九年级 · 度量几何学
如图, $\triangle A B C$ 中, $\angle B A C=60^{\circ}, B C=3$, 内心为 $I$, 连接 $A I$ 并延长交 $\triangle A B C$ 的外接圆于 $D$, 若 $\angle A B D=45^{\circ}$, 则 $A I=(\quad)$
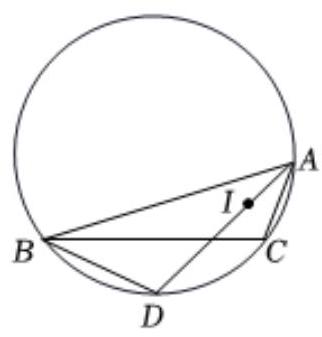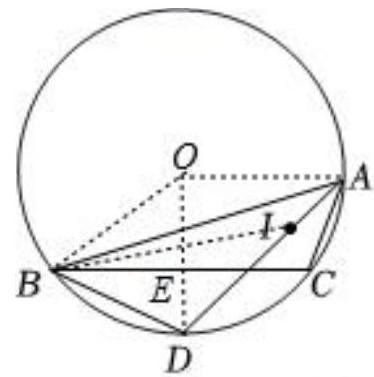
A. $\sqrt{3}-1$

B. 1
C. $\sqrt{6}-2$

D. $\sqrt{6}-\sqrt{3}$
答案: D
解析: 解：如图, 设 $\triangle A B C$ 的外接圆的圆心为 $O$, 连接 $O A, O B, O D, B I$,

在 $\triangle A B C$ 中, $\angle B A C=60^{\circ}, B C=3$, 内心为 $I$,

$\therefore \angle B A D=\angle C A D=30^{\circ}$,

$\therefore \angle B O D=60^{\circ}$,

$\because O B=O D$

$\therefore \triangle O B D$ 是等边三角形,

$\therefore D B=O D=O B=O A$,

$\because \angle B A D=\angle C A D=30^{\circ}$,

$\therefore \overparen{B D}=\overparen{C D}$

$\therefore O D \perp B C, B E=C E=\frac{1}{2} B C=\frac{3}{2}$,

$\because \angle B A D=\angle C B D=30^{\circ}$,
$\therefore D E=B E \cdot \tan 30^{\circ}=\frac{3}{2} \times \frac{\sqrt{3}}{3}=\frac{\sqrt{3}}{2}$,

$\therefore D B=2 D E=\sqrt{3}$,

$\because \angle D B I=\angle D B C+\angle C B I, \angle D I B=\angle I A B+\angle I B A$,

$\because I$ 是 $\triangle A B C$ 的内心,

$\therefore \angle I B A=\angle C B I$,

$\therefore \angle D B I=\angle D I B$,

$\therefore D I=D B=\sqrt{3}$,

$\because \angle A B D=45^{\circ}$,

$\therefore \angle A O D=90^{\circ}$,

$\because O A=O D=D B=\sqrt{3}$,

$\therefore A D=\sqrt{2} O A=\sqrt{6}$,

$\therefore A I=A D-D I=\sqrt{6}-\sqrt{3}$.

故选: $D$.

设 $\triangle A B C$ 的外接圆的圆心为 $O$, 连接 $O A, O B, O D, B I$, 根据圆周角定理证明 $\triangle O B D$ 是等边三角形, 根据垂径定理可得 $O D \perp B C, B E=C E=\frac{1}{2} B C=\frac{3}{2}$, 然后根据三角形内心证明 $D I=D B=\sqrt{3}$,进而可以解决问题.

本题考查了三角形的内切圆与内心, 三角形的外接圆与外心, 垂径定理, 圆周角定理, 等边三角形的判定与性质, 等腰直角三角形的判定与性质, 含 30 度角的直角三角形, 解决本题的关键是得到 $\triangle O B D$ 是等边三角形.